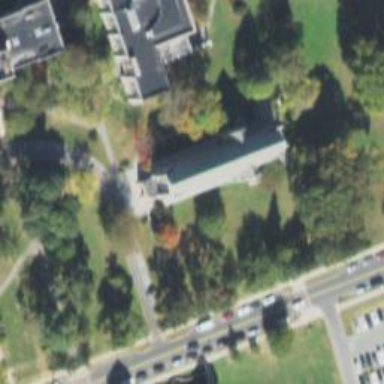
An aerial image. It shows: Place of worship located within college building.